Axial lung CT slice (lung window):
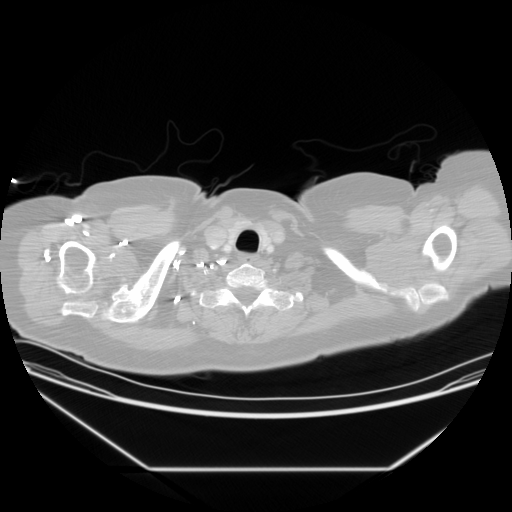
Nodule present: no